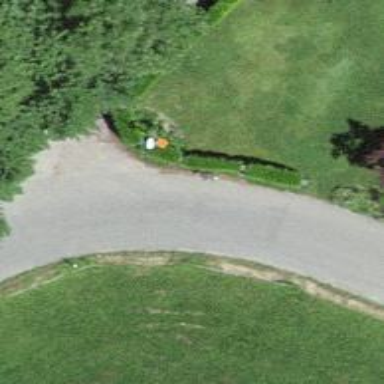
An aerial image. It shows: Aerial marker.